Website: home-depot
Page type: address-validator
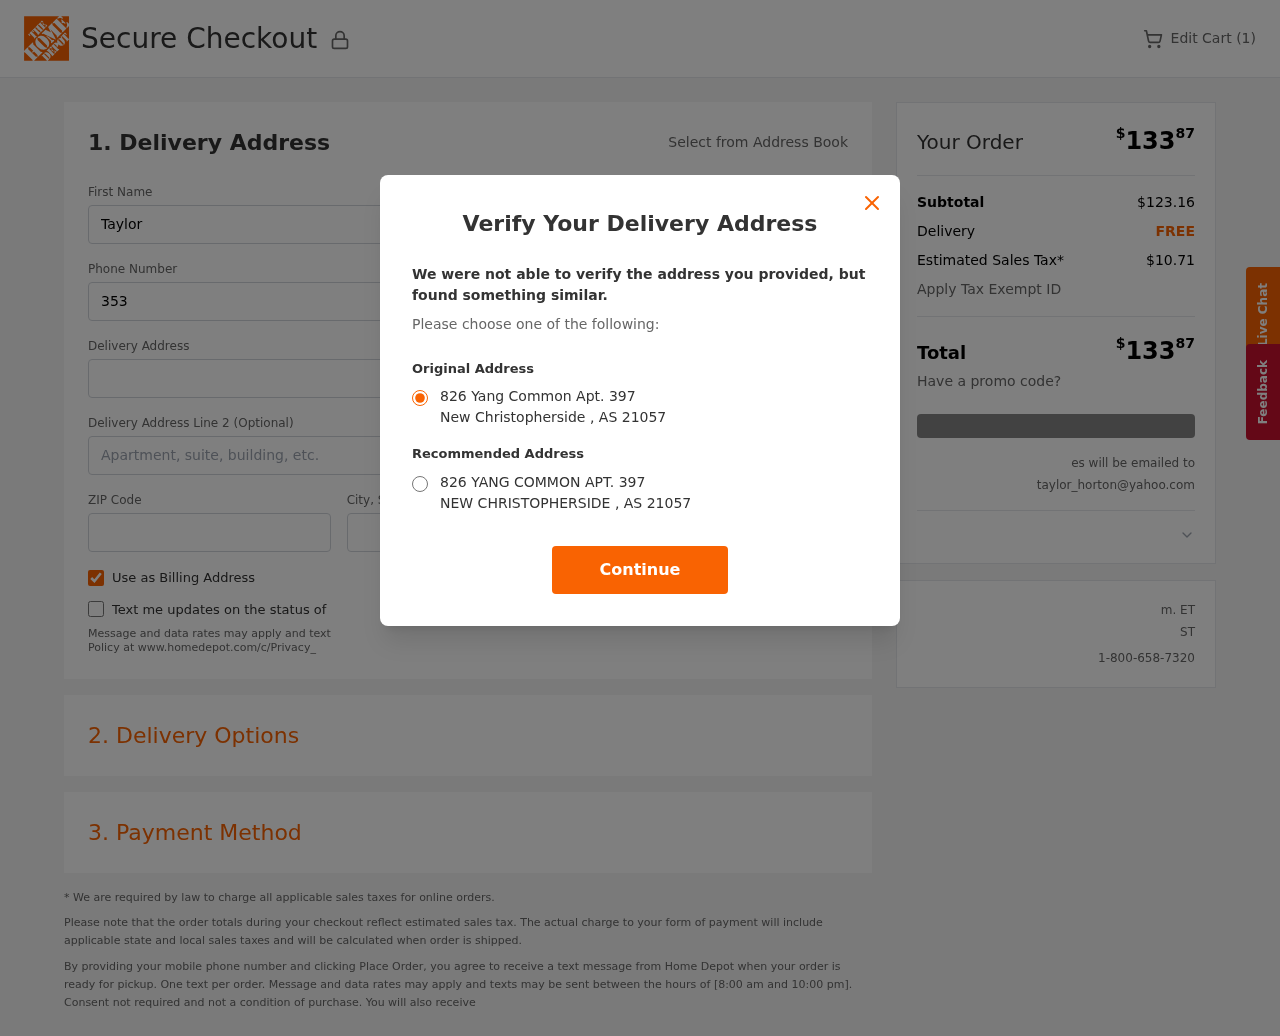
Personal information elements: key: PII_CITY
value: New Christopherside
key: PII_EMAIL
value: taylor_horton@yahoo.com
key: PII_POSTCODE
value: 21057
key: PII_STATE_ABBR
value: AS
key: PII_STREET
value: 826 Yang Common Apt. 397
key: PII_FIRSTNAME
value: Taylor
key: PII_LASTNAME
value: Horton
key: PII_PHONE
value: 3534595874
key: PII_STREET2
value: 3440 Christopher Common
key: PII_CITY_STATE
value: New Christopherside, AS
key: PII_STREET_ALT
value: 826 YANG COMMON APT. 397
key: PII_CITY_ALT
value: NEW CHRISTOPHERSIDE
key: PII_STATE
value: AS
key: PII_POSTCODE_FULL
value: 21057
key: PII_POSTCODE_NUMERIC
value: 21057
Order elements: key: ORDER_NUM_ITEMS
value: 1
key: ORDER_TOTAL
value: $13387
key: ORDER_SUBTOTAL
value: $123.16
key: ORDER_SHIPPING_COST
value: FREE
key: ORDER_TAX
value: $10.71